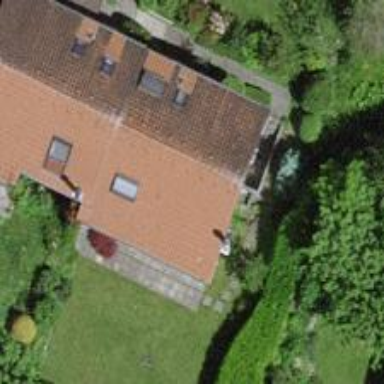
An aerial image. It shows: Semi-detached house.